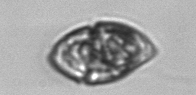
Label: Gyrodinium